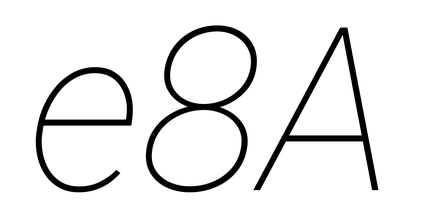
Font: Roboto-Italic_Thin_Italic